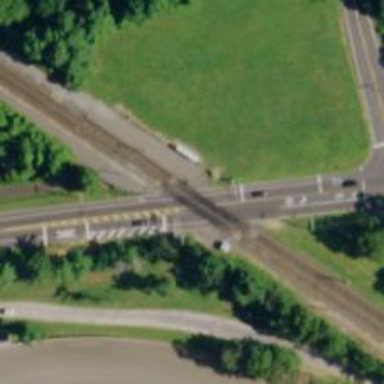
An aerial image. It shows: Railway crossing.